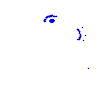
Particle: kaon